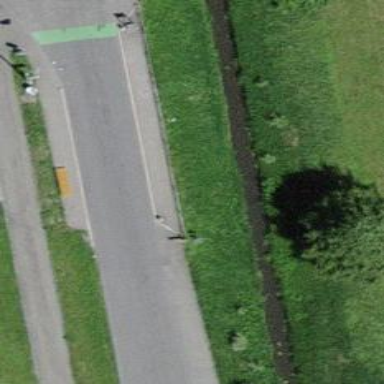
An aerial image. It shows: Bollard.